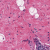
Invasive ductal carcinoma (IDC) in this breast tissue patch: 0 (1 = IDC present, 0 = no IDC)